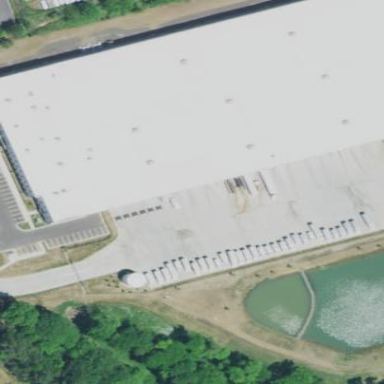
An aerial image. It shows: Warehouse.